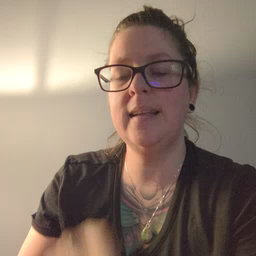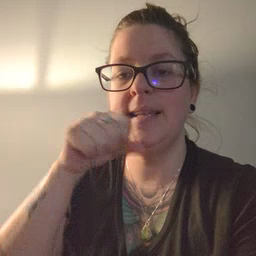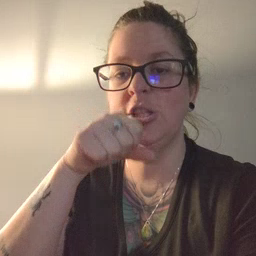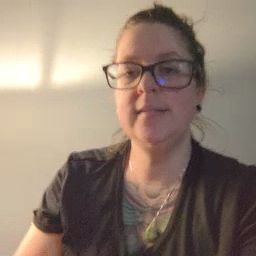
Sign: carrot